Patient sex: M
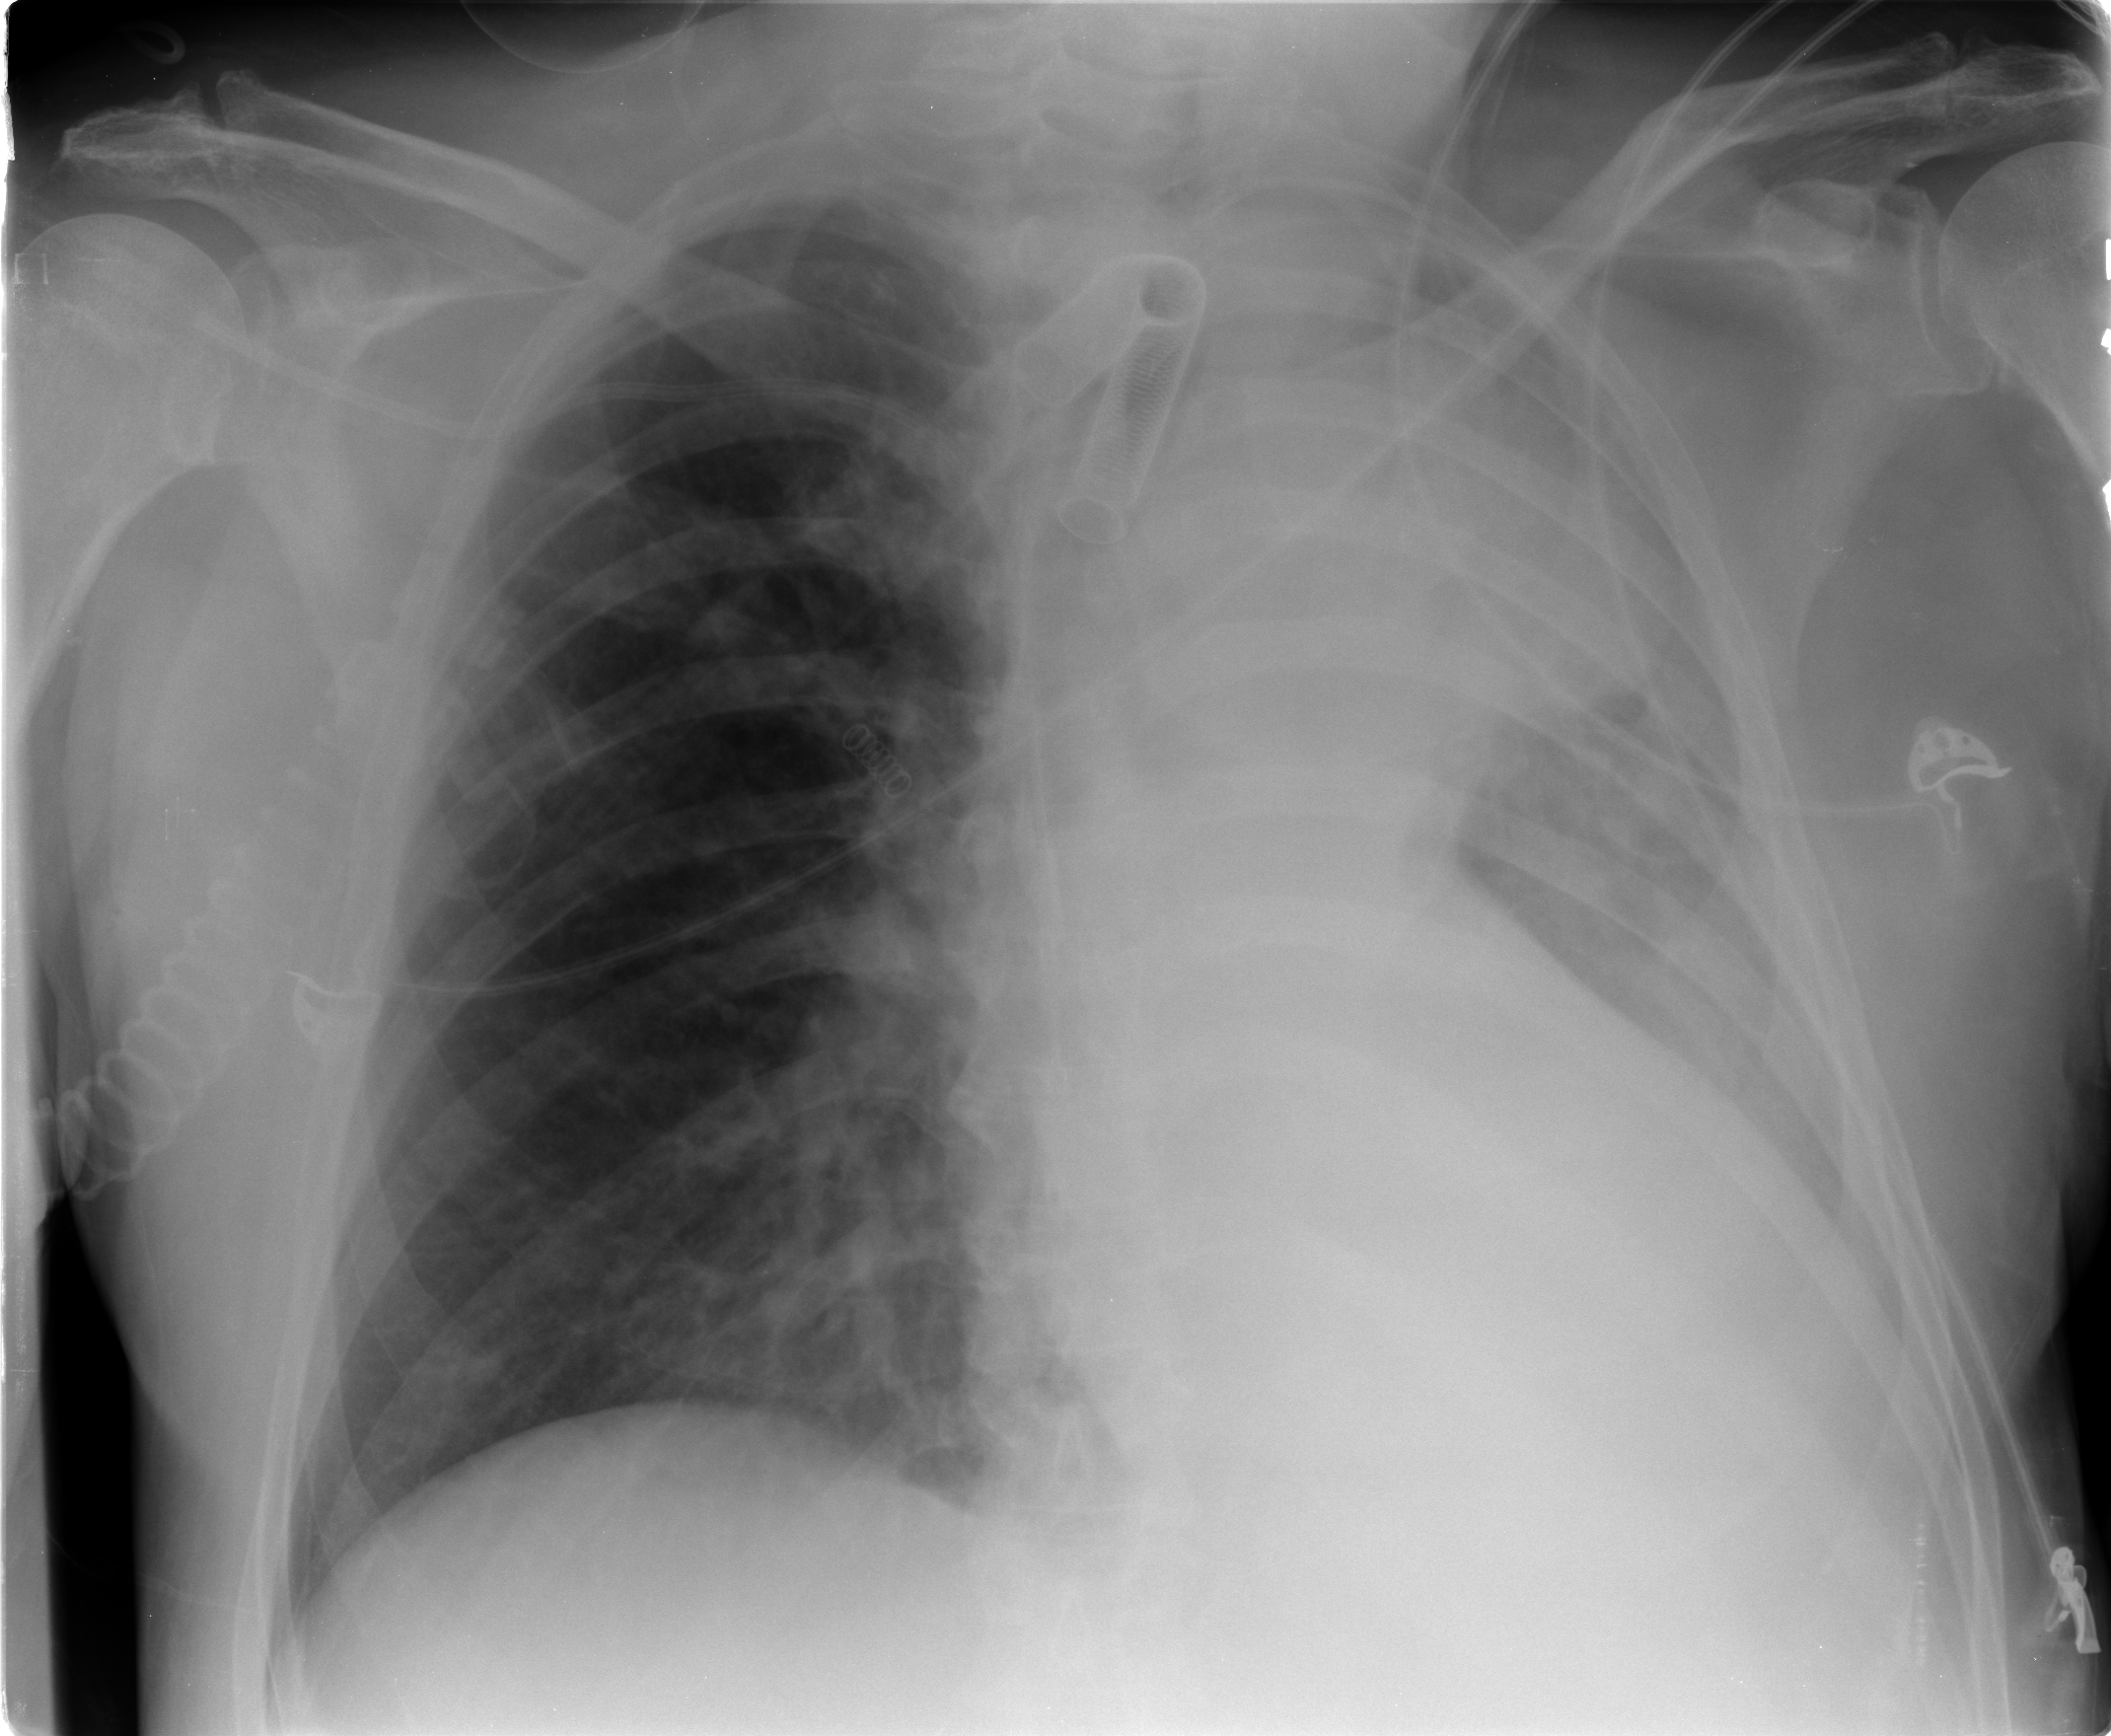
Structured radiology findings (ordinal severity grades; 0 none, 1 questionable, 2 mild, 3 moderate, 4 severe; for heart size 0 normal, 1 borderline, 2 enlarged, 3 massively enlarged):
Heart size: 0
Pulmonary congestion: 0
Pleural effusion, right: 0
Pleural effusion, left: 2
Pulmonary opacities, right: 0
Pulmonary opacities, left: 0
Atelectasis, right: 0
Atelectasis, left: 2